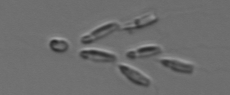
Label: Dinobryon